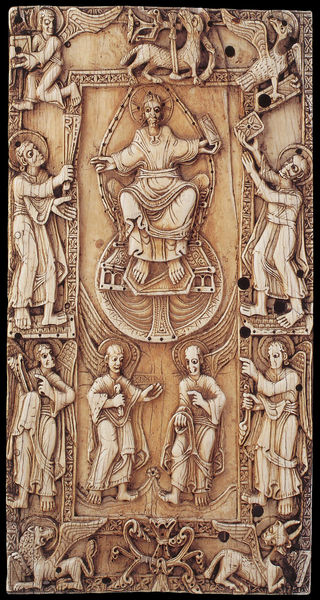
Titel: Thronender Christus mit St. Peter und Paul aus Léon
Institution: Paris, Musée du Louvre
Schlagwörter: adler, baum, flügel, himmel, vogel, weiß, menschen, sitzen, braun, holz, männer, schwarz, stuhl, szene, tür, blick, haus, rot, tiere, leute, gericht, wand, augen, bibel, falten, johannes, mensch, rahmen, stein, tod, tragen, kirche, gewänder, frontal, esel, rund, engel, relief, füße, thron, ornamente, sitzt, lamm, schaf, buch, kreuz, barfuß, schlange, schnitzerei, heiligenschein, löwen, christus, jesus, teufel, umhänge, löwe, heilige, fresko, jünger, heilig, christen, stier, biblisch, ungeheuer, christentum, geschnitzt, schnitzen, symbole, elfenbein, dämonen, markus, schnitzkunst, mandorla, geschenke, apostel, tieren, lamm gottes, evangelisten, lukas, matthäus, jesusu, pantokrator, verkünder, seit, türblatt, bibl, #jesusu